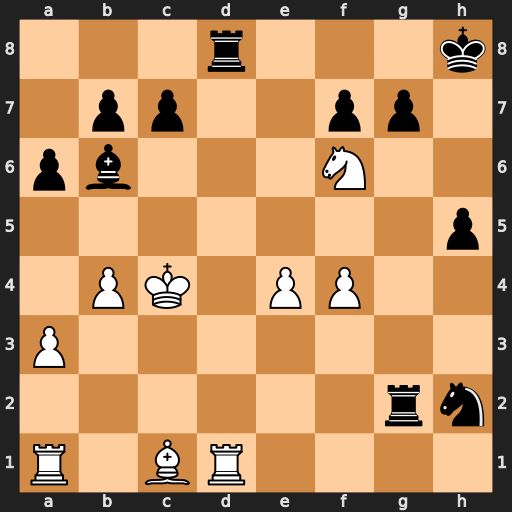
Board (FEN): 3r3k/1pp2pp1/pb3N2/7p/1PK1PP2/P7/6rn/R1BR4
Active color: w
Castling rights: -
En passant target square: -
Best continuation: Rxd8#